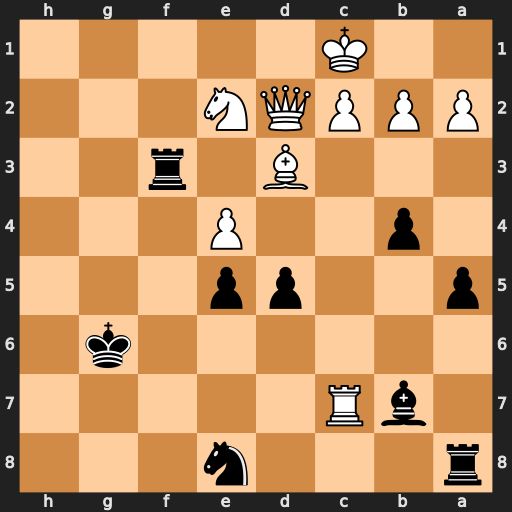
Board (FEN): r3n3/1bR5/6k1/p2pp3/1p2P3/3B1r2/PPPQN3/2K5
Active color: b
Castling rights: -
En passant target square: -
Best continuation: Rf1+ Qd1 Rxd1+ Kxd1 Nxc7